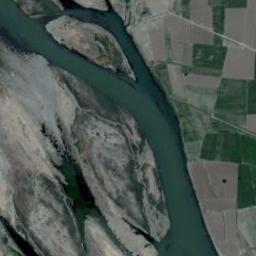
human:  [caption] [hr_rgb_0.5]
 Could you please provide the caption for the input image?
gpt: The river goes through bare and green farmland .

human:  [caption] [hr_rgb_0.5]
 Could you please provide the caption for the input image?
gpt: Many neat places are near the river .

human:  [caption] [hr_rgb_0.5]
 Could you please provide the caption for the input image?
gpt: A turquoise river with small islands and green and tan mixed fields on the shore .

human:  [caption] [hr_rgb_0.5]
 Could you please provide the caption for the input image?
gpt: The deep blue river with a wide floodplain has a tributary and some fields are next to the river .

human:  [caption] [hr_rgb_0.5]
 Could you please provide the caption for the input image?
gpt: There are some farmlands near the river .